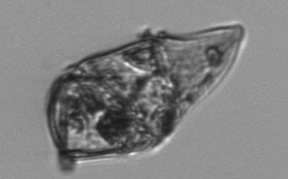
Label: Gyrodinium